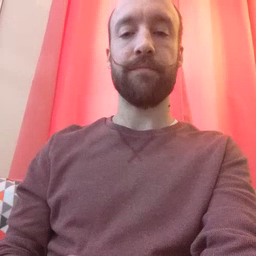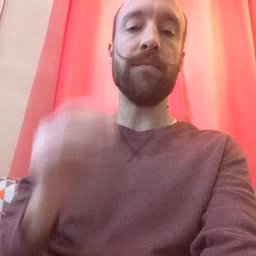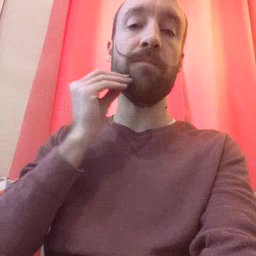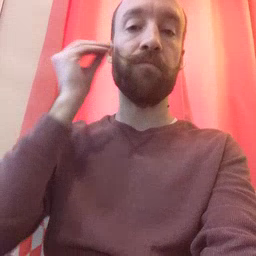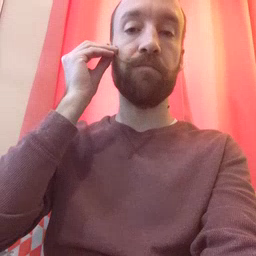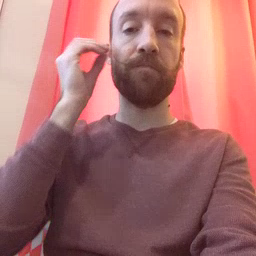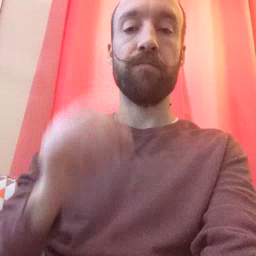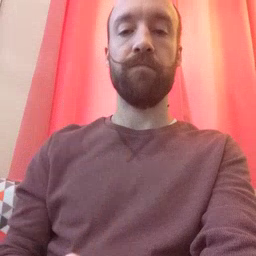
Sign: home